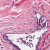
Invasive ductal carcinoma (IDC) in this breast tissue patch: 0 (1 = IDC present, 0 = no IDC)